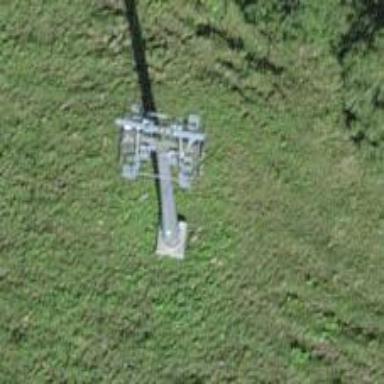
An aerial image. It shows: Pylon for aerialway.